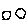
Label: hexagon